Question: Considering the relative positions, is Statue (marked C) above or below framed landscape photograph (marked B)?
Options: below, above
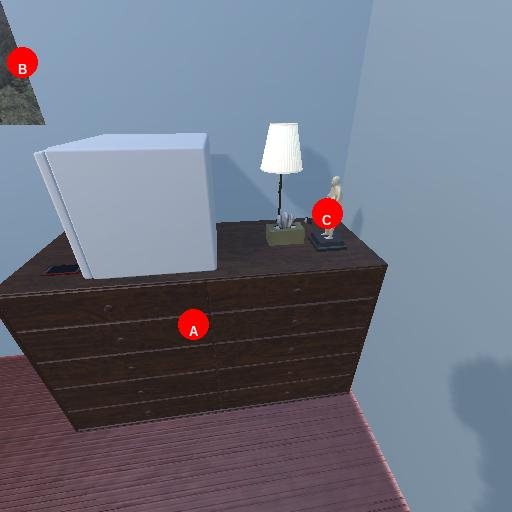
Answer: below